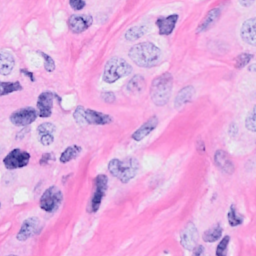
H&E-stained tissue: Breast